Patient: sex F, age 26
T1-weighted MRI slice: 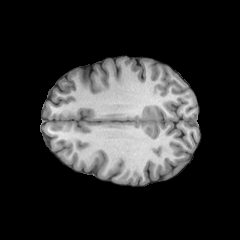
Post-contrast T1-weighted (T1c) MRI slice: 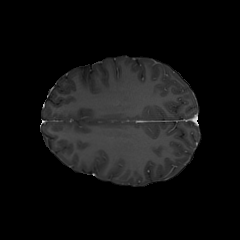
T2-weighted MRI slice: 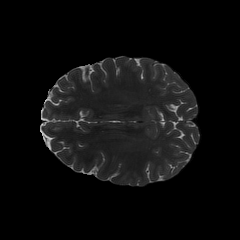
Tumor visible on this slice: no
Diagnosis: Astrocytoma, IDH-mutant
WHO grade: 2